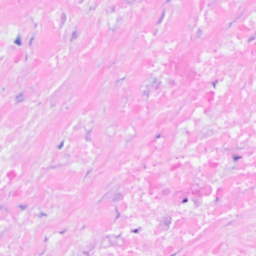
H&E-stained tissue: Breast